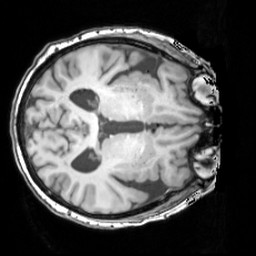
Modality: T1w
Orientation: axial
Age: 76
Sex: female
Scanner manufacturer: siemens
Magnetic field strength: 3 T
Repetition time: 1.62 s
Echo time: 0.003 s